Question: I'm using this tool to make a print preview of my page.
<URL>
I have a table in my page. So when I draw preview after pageload, .

But in chrome same page is working perfectly, showing a full preview.
Codes.
'''
<link rel="stylesheet" href="{{ asset('bundles/joy/css/print.css') }}" type="text/css" />
<link rel="stylesheet" href="{{ asset('bundles/joy/print/css/print-preview.css') }}" type="text/css" />
<link rel="stylesheet" href="{{ asset('bundles/joy/css/print.css') }}" type="text/css" media="print"/>
'''
This print.css is made by me.It's not from the plugin example.
'''
$('body').printPreview();
$.printPreview.loadPrintPreview();
'''
Am I missing something? How can I see the full preview in both firefox and chrome??
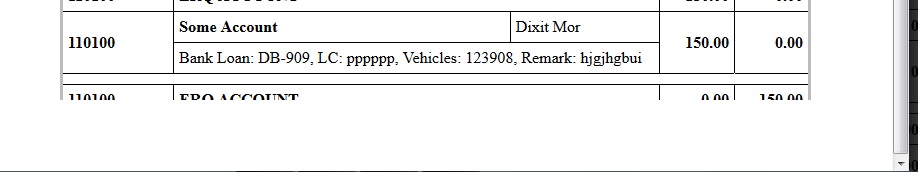
Answer: Problem was in . If I adjust the iFrame height based on my total Page Height, it works correctly.
The Demo example also contain the problem in Firefox as of 10-02-14(Downloaded demo code). The footer or the copyright notice cuts into half in the print preview example.
So here is what I did. In the 'jquery.print-preview,js' file, I replaced all instances of
'''
print_frame.height($('body', print_frame.contents())[0].scrollHeight);
'''
with
'''
heights=Math.max($(document).height(), $(window).height())+30;
print_frame.height(parseInt(heights));
'''
This will set the iframe height with actual document height.